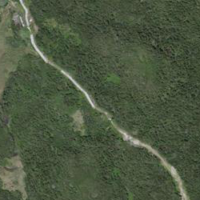
EUNIS habitat code: 32
Species observed at this site:
Juniperus communis